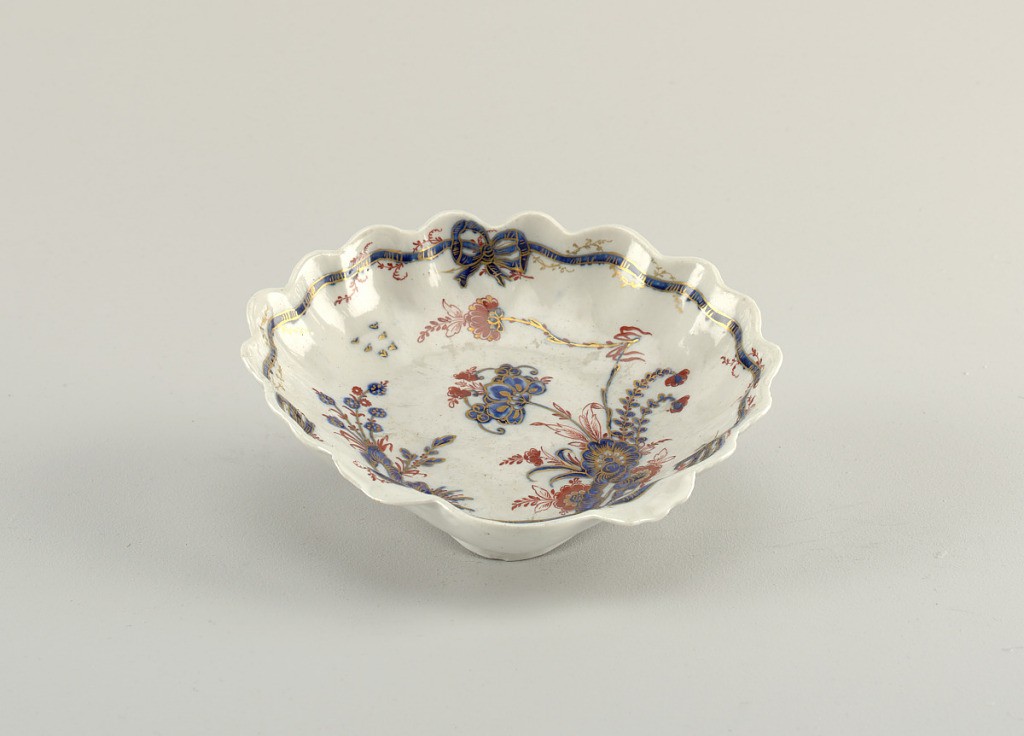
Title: Dish (One of Six)
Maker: Cozzi Porcelain Factory, Italian, 1763 – 1812
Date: ca. 1770
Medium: hard paste porcelain, vitreous enamel, gold
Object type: dish
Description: Shell form, decorated in Chinese style with carnations, in red and blue with gilt highlights, on a blue-grey glaze.